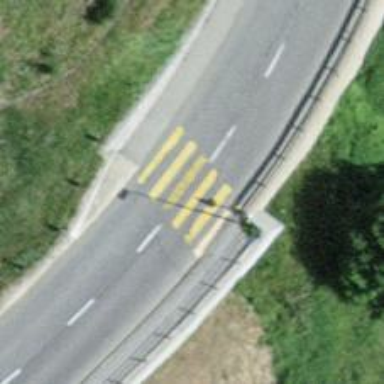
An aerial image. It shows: Uncontrolled zebra crossing.